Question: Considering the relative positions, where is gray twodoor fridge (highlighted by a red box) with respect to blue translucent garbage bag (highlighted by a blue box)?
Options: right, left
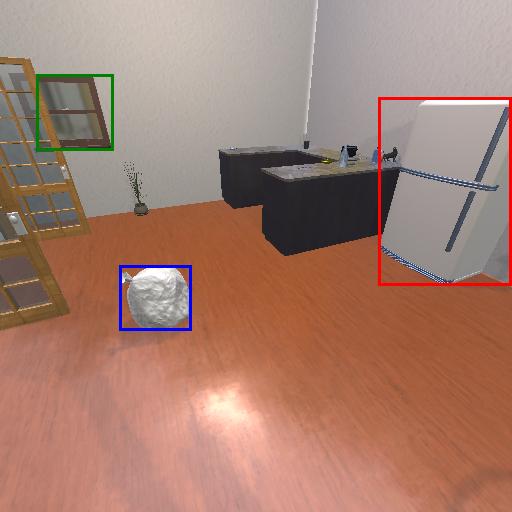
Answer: right